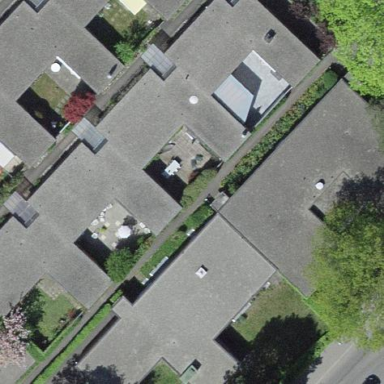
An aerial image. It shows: Terrace building.